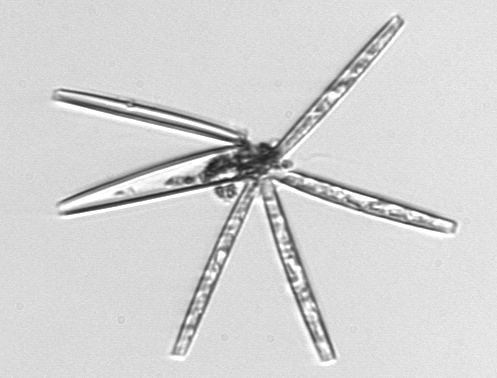
Label: Thalassionema